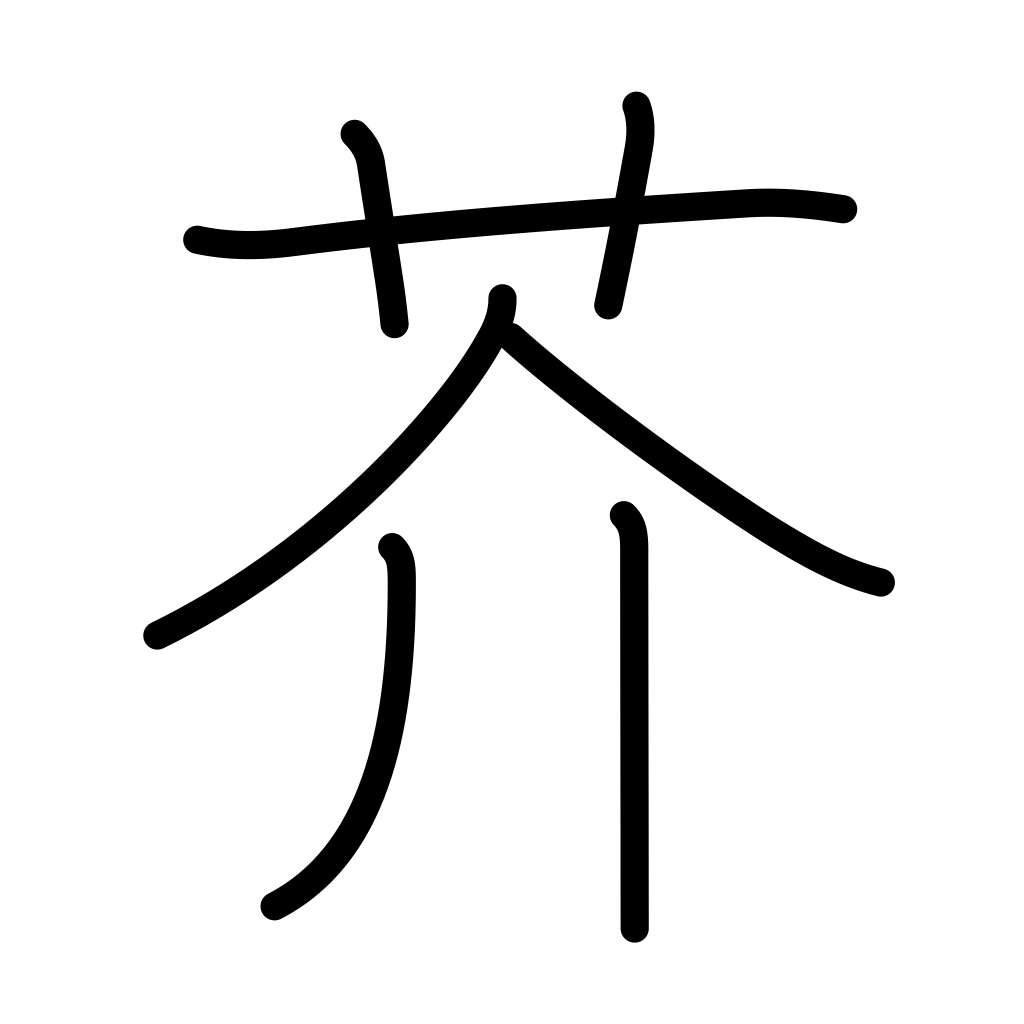
Meaning: mustard, rape, dust, trash, rubbish